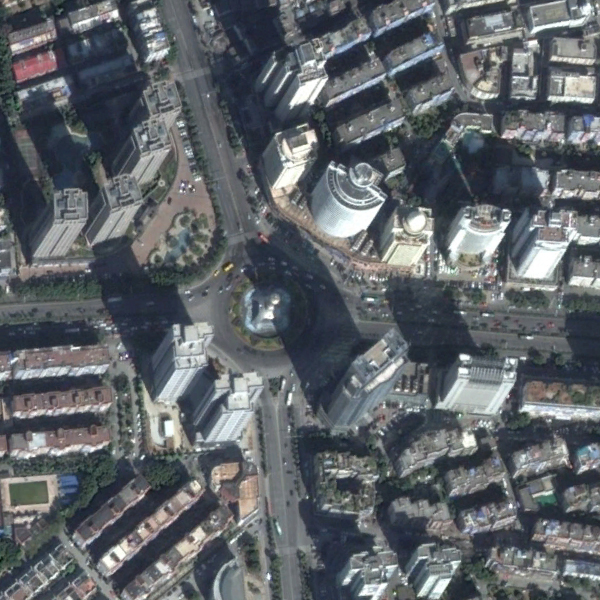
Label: Commercial